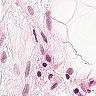
Metastatic tissue present: no